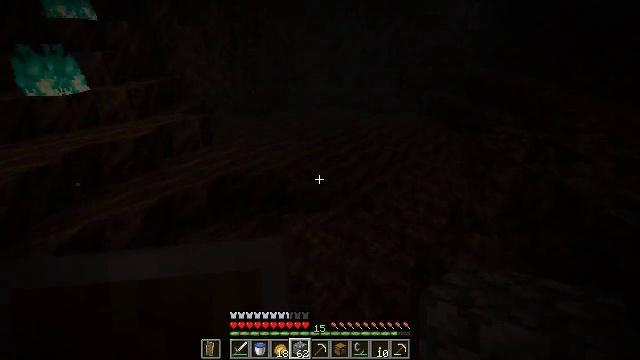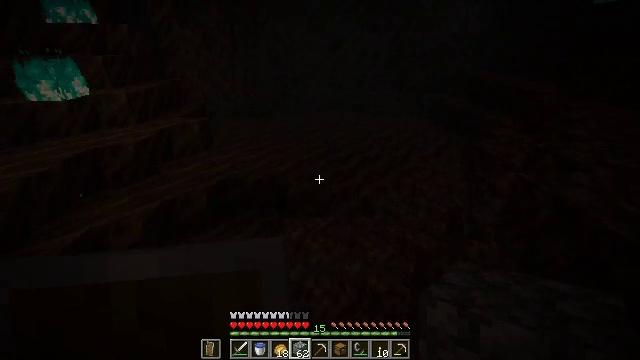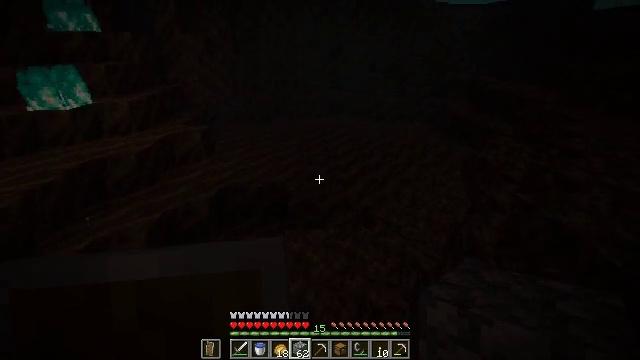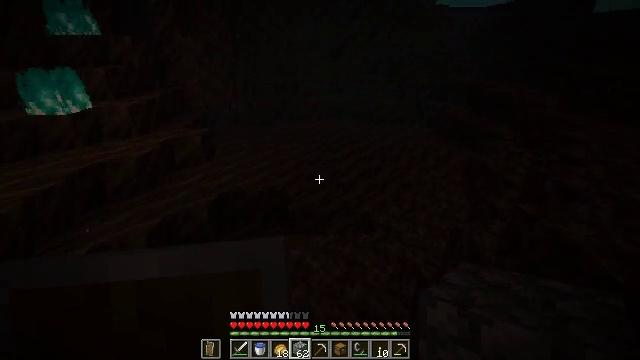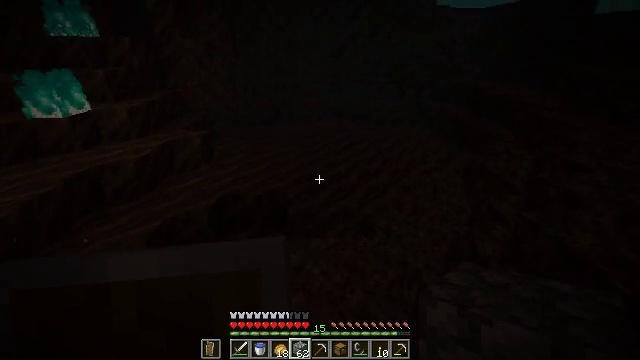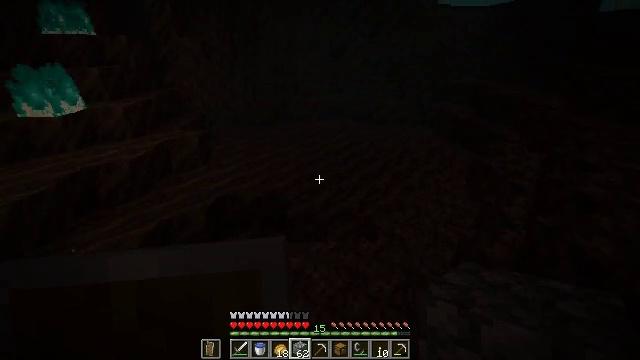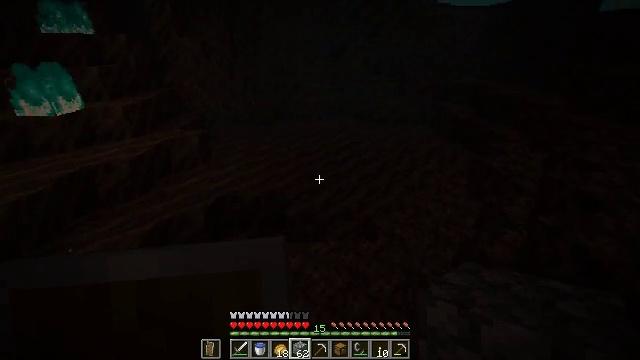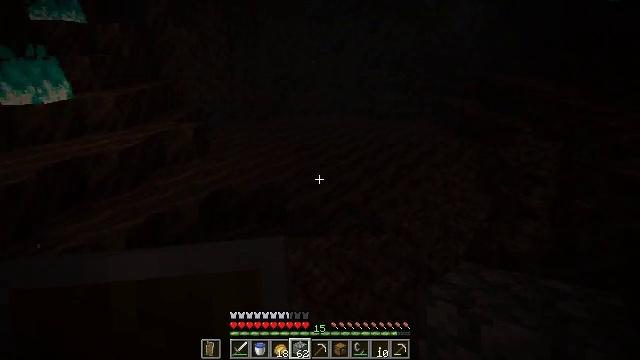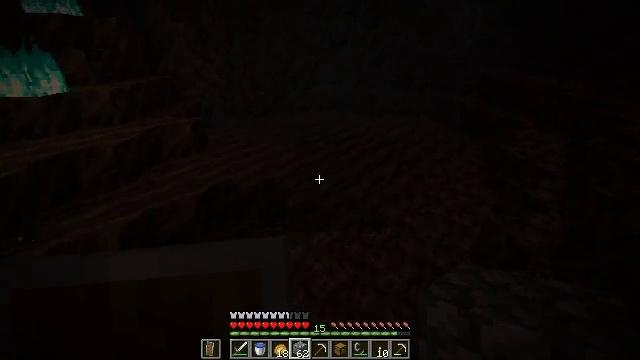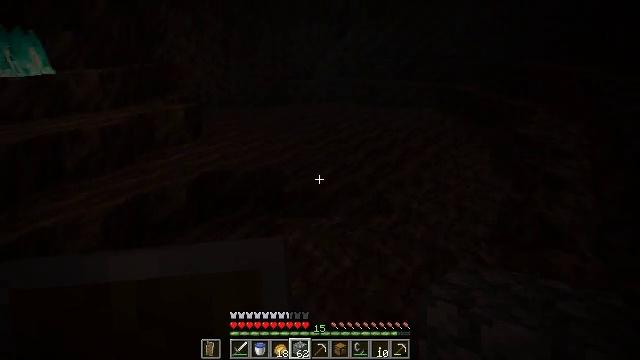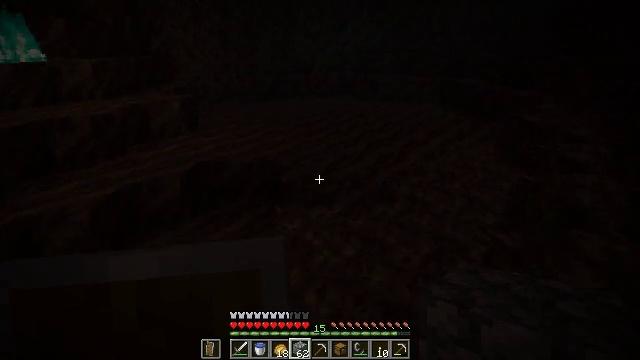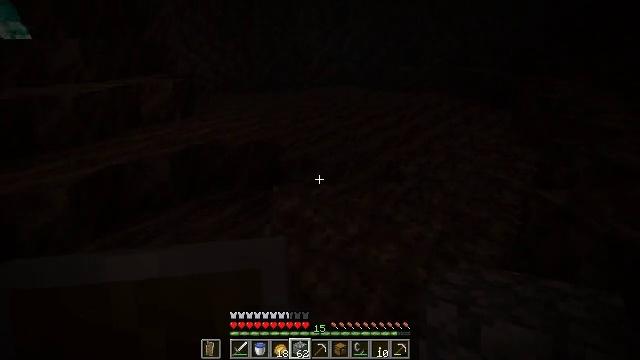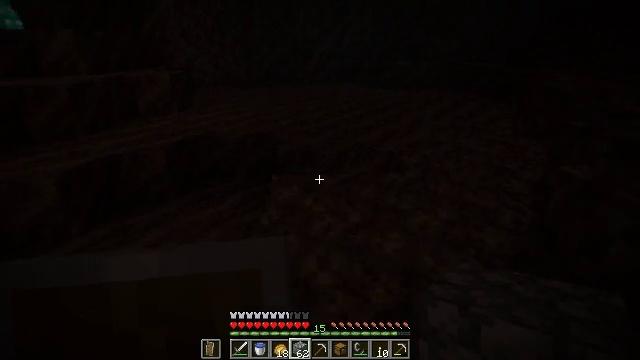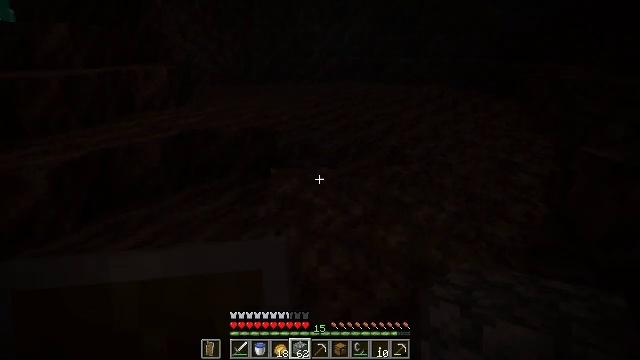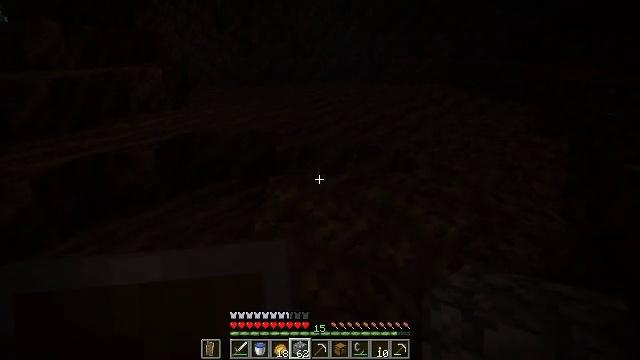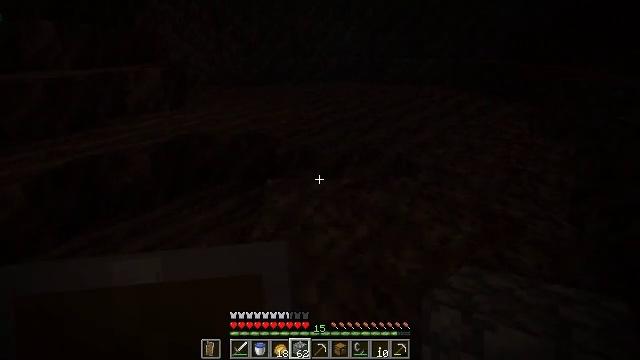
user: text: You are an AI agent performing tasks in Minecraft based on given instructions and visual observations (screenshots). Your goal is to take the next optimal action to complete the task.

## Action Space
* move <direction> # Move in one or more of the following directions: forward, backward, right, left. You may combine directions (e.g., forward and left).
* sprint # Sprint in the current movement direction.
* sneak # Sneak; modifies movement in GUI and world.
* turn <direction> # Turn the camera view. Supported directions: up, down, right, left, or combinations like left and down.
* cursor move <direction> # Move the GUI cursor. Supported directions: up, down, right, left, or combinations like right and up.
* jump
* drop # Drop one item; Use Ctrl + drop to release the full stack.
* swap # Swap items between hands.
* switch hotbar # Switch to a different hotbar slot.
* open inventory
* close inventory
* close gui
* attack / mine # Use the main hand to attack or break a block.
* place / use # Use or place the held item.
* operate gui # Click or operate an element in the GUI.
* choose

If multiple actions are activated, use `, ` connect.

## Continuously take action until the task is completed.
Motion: motion action
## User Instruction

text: Extinguish the soul fire.
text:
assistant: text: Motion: move forward, jump
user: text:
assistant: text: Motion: move forward, jump
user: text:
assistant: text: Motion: move forward, jump
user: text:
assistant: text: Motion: move forward, jump
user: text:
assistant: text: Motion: move forward, jump
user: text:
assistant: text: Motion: move forward, jump
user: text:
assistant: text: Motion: move forward, jump
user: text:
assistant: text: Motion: move forward, jump
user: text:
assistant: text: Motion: move forward, jump
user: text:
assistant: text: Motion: move forward, jump
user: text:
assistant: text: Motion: move forward
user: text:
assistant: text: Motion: move forward
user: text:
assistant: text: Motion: move forward
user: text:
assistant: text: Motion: move forward
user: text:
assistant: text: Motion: move forward
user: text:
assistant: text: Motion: move forward
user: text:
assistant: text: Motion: move forward
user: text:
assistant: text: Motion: move forward
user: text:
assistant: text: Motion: move forward
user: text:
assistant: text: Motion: move forward
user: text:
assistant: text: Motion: move forward
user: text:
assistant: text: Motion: move forward
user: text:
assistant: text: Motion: move forward
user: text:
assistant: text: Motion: move forward, jump
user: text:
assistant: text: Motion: move forward, jump
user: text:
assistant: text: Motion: move forward, jump
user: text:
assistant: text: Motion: move forward, jump
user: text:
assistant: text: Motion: move forward, jump
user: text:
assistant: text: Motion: move forward, jump
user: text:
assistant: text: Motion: move forward, jump